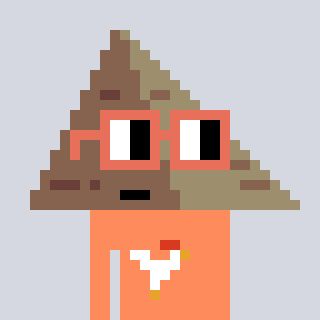
a pixel art character with square orange glasses, a pyramid-shaped head and a peachy-colored body on a cool background